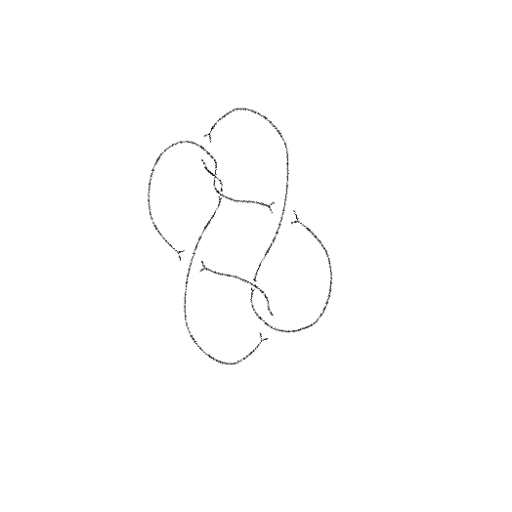
Crossing number: 7